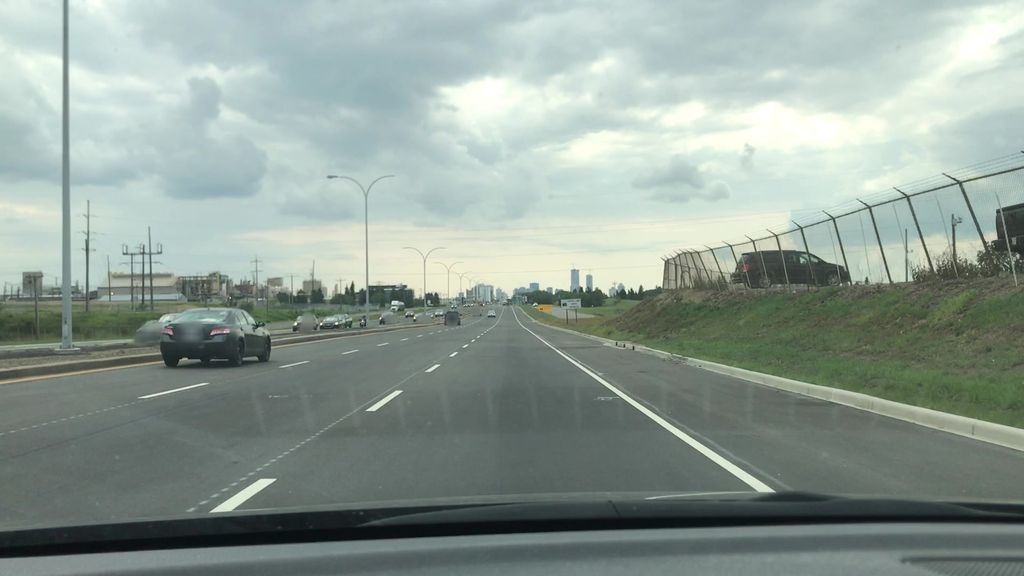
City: edmonton